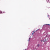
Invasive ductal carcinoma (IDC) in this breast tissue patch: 0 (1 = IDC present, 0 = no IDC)